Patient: sex F, age 55
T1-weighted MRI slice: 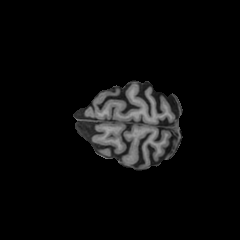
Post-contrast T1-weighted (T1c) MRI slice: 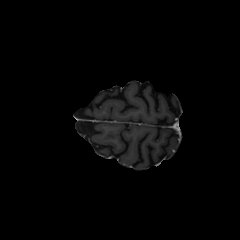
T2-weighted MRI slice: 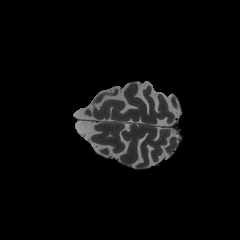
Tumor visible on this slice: no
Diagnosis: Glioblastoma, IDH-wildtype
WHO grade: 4